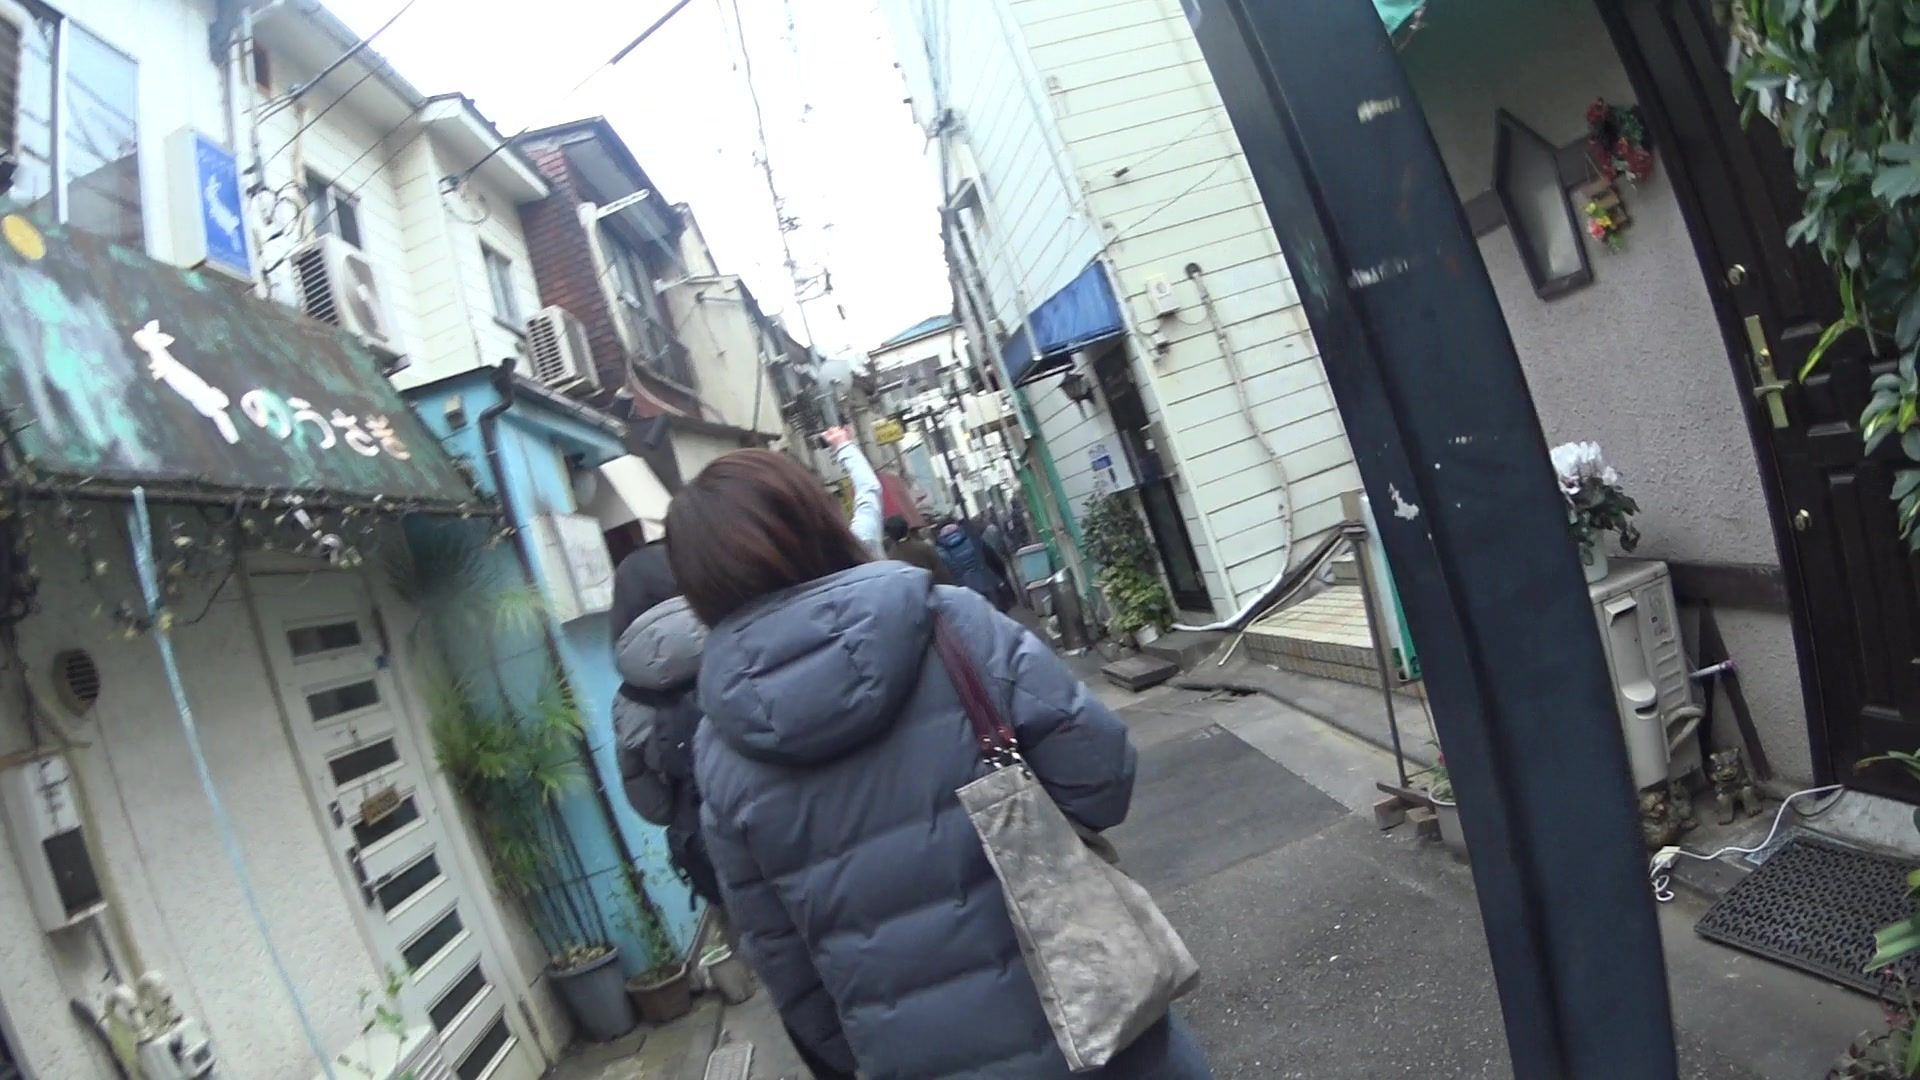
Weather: clear
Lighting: day
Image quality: good
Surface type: walking surface
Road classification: steps, footway, path
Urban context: urban centre
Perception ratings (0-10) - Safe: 0.68, Lively: 5.4, Beautiful: 2.54, Boring: 3.03, Depressing: 6.53, Wealthy: 8.07